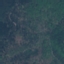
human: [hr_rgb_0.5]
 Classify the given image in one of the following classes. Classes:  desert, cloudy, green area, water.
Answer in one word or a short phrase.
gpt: green area